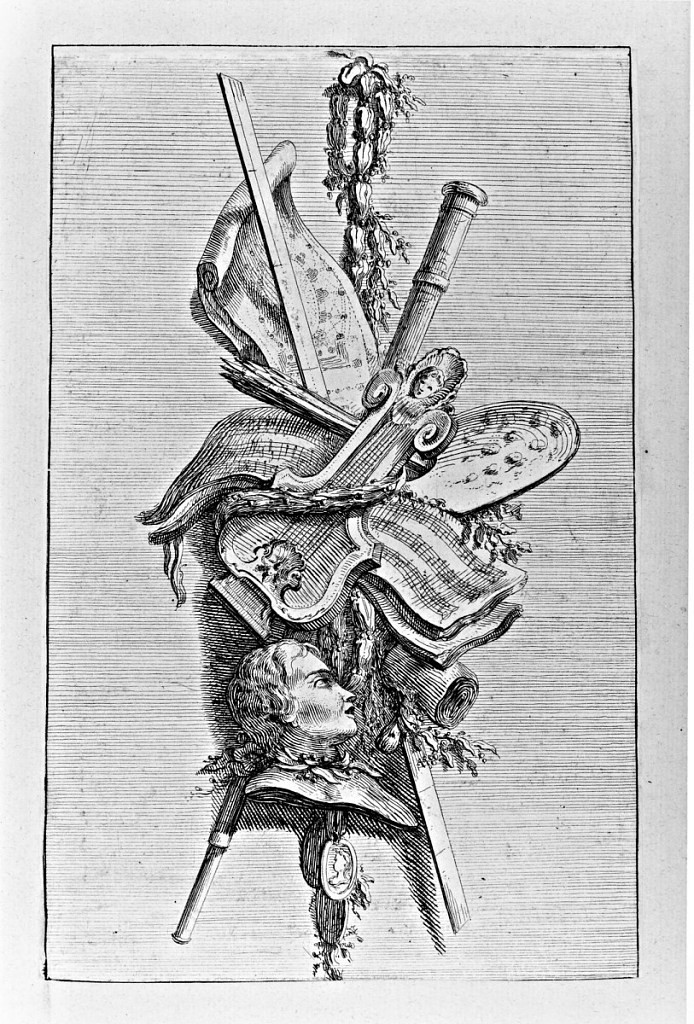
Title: Design for a Trophy
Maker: Mathurin Cherpitel, French, 1736 – 1809
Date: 1755–68
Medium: Etching on laid paper
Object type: Print
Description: Design for a trophy hanging from a leafy garland. The trophy features a lyre, garland of laurel leaves, sheets of music, an architectural plan, sculpted bust, ruler, and hanging medals with profile portraits.